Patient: sex F, age 64
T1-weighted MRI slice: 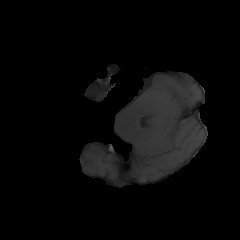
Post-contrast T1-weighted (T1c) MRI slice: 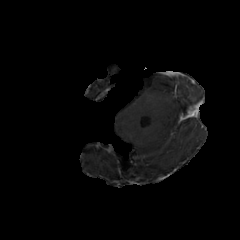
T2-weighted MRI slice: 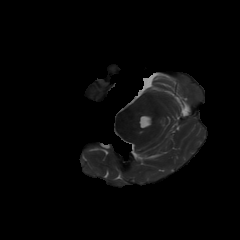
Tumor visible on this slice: no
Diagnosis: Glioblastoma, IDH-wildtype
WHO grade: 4